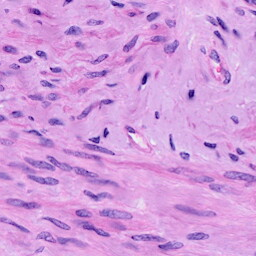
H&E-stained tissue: Cervix